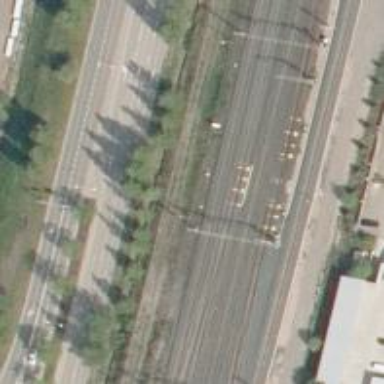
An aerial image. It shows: Railway track with continuous electrified contact lines.